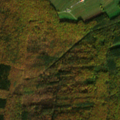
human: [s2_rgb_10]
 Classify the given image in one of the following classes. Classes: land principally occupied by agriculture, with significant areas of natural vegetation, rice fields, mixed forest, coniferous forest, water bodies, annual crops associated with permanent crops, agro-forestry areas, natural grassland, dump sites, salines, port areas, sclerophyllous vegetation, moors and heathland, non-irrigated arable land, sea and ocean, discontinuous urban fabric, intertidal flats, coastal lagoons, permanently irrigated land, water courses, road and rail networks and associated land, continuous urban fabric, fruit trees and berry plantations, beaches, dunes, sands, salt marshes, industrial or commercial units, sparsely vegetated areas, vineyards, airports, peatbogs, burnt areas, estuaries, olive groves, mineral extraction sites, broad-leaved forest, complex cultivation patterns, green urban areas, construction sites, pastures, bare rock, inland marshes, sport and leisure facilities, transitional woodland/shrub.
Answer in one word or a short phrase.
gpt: vineyards, complex cultivation patterns, broad-leaved forest